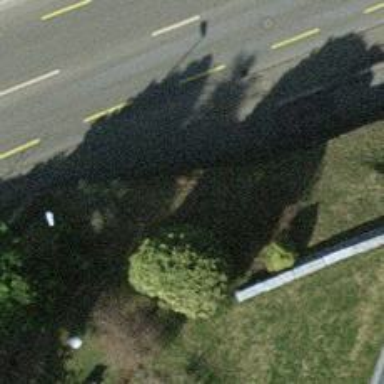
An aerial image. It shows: Hedge acting as barrier.